Interaction volume radius: 10 \u00c5
Interaction volume height: 35 \u00c5
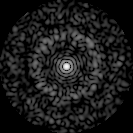
Disorder parameter: 0.828